Interaction volume radius: 10 \u00c5
Interaction volume height: 20 \u00c5
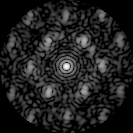
Disorder parameter: 0.5543